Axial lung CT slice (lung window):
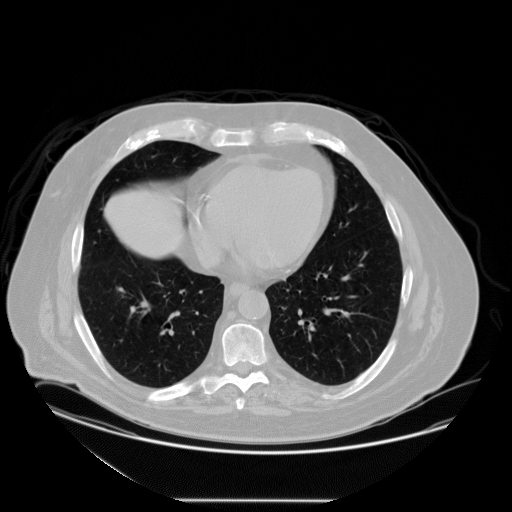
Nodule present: no